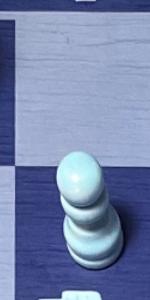
Label: Pawn_White